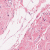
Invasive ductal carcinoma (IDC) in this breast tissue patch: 0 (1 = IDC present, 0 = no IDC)